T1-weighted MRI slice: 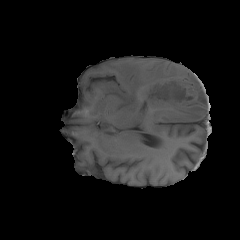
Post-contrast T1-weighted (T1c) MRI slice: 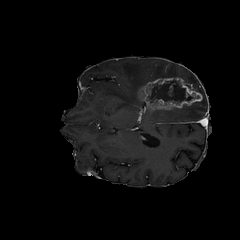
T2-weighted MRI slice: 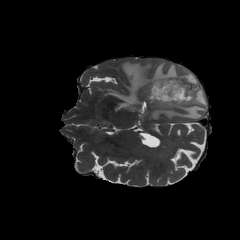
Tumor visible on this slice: yes